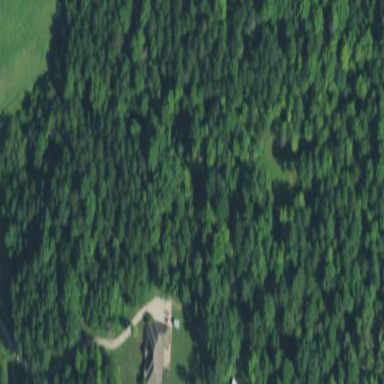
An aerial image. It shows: Serene woodland landscape.